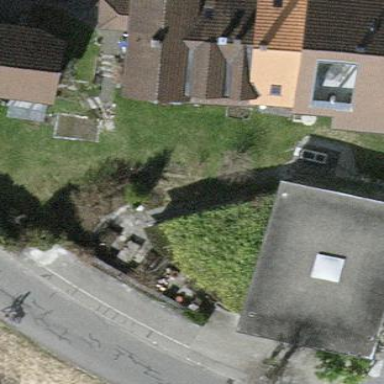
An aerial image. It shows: Flat-roofed building.